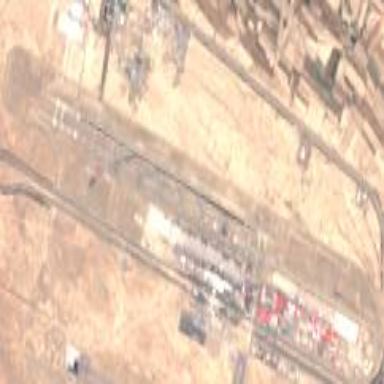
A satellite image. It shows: International airport classified as aerodrome.